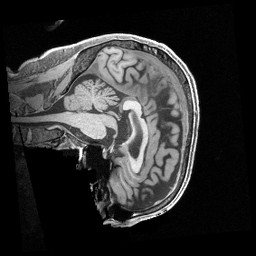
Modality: T1w
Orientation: sagittal
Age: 68
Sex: male
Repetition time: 2.4 s
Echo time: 0.00222 s